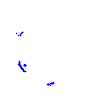
Particle: kaon